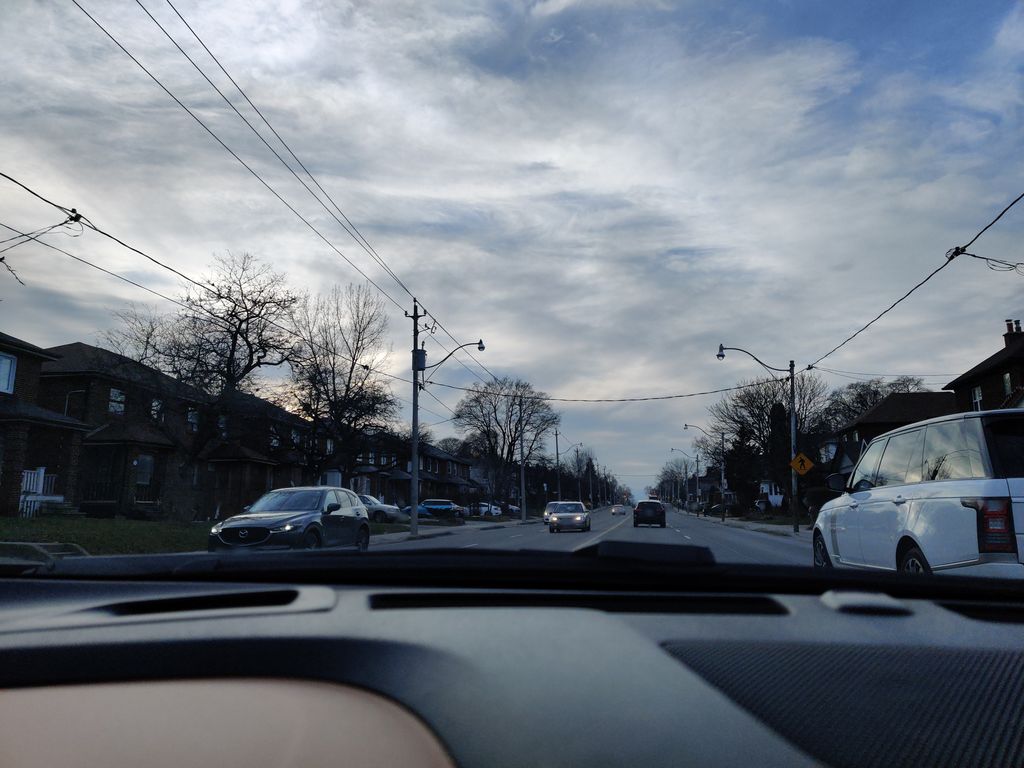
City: toronto